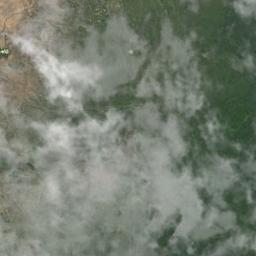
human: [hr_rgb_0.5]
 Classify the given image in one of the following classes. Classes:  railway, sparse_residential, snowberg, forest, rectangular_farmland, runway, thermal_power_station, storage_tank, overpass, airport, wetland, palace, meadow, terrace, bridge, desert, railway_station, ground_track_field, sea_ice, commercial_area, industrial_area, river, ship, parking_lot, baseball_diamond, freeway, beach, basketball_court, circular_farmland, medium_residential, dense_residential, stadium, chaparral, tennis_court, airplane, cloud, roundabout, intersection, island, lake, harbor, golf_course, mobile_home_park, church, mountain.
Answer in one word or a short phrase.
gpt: cloud